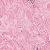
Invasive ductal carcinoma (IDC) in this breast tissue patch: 0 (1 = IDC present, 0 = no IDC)